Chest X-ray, PA view. Patient: 33 years old, sex M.
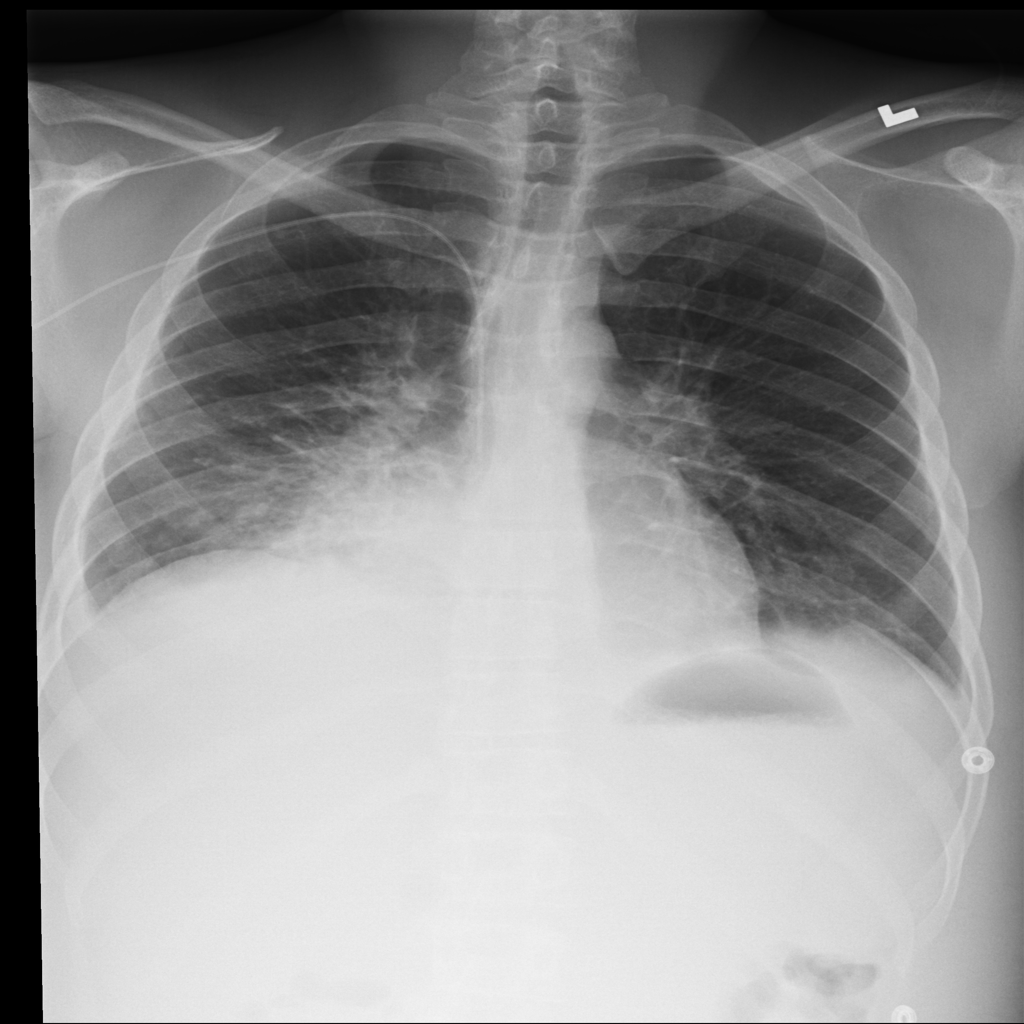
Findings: Consolidation, Effusion, Infiltration, Mass